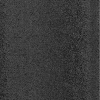
Atmospheric dust classification: dusty